Question: For my own understanding, I'm writing a Hierarchical Discretionary Access System. It is not DAC, it is more akin to Discretionary RBAC, but those details do not matter for the question at hand.
Each 'user' has a certain 'Role'; each 'Role' has a certain set of 'permissions'.
Each 'Role' is organised in a hierarchical tree-like structure: the 'role' named has all permissions; child roles of have a subset of the permission of their parent role.
Schematic views of the above:
Let's say that a 'user' with the 'role' named decides to delegate the 'permission' named to a 'user' with the 'role' named , who subsequently delegates this 'permission' to the 'user' with the 'role' named .
Somebody decides to fire said 'user' with the role named . As a result, the 'role' named is revoked from said 'user'. What is more, 'user'.
Is there a data structure which facilitates easy identification of:
- -
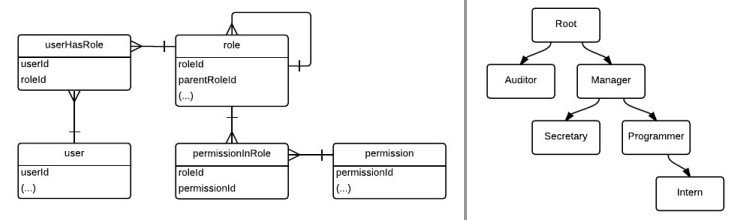
Answer: How about an <URL> ?
Or in other words, 'a list of linked lists', similar to how we use it in representing graphs.
Each user can be associated with a delegation linked list.
A node of the delegation linked list can be of the form '<permissionId, userId>', denoting that the owner of the linked list has delegated the permission 'permissionId' to the user 'userId'. Then we can go through the linked list of the user 'userId' and repeat the same process recursively until we find a user whose delegation linked list is empty.
This algorithm is basically the same as <URL>.